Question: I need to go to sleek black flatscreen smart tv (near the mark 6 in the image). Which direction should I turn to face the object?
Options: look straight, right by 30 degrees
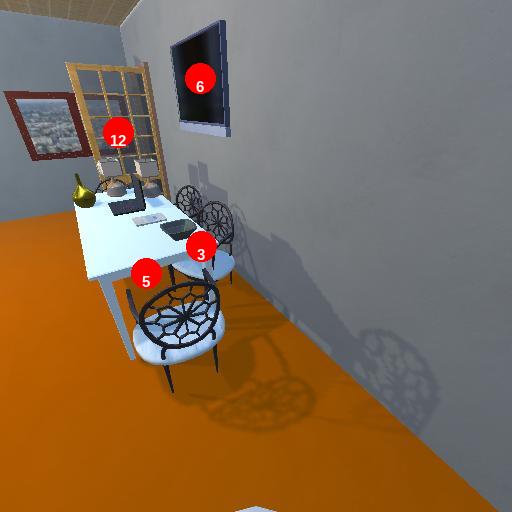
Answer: look straight